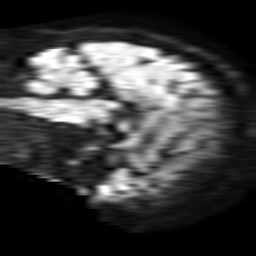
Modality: TRACE
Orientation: sagittal
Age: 41
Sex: female
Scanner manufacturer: philips
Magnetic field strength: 1.5 T
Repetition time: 3.392 s
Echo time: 0.06899 s